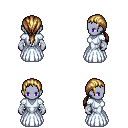
a pixel art fantasy rpg character, female body template, dark elf, purple skin, underdress, magenta pants, blonde ponytail hairstyle, white cloth bandages, ghillies, four views (front, back, left, right), 2x2 character sprite sheet, small pixel art, hard edges, no anti-aliasing